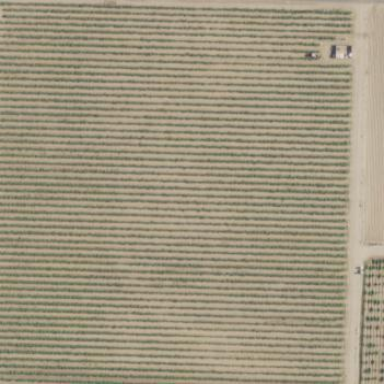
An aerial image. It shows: Vineyard growing grapes.